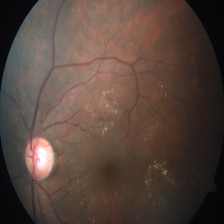
Diabetic retinopathy grade: Severe